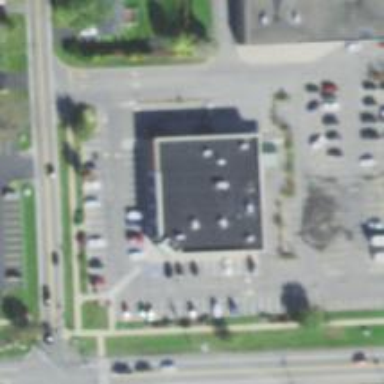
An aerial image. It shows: Pharmacy providing healthcare services.